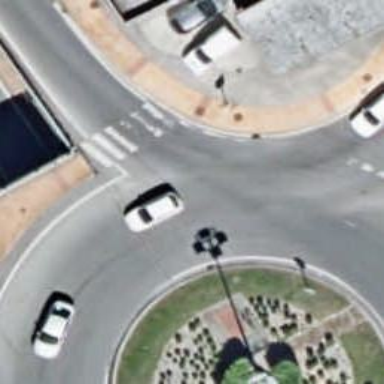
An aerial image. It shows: Uncontrolled crossing on the road.